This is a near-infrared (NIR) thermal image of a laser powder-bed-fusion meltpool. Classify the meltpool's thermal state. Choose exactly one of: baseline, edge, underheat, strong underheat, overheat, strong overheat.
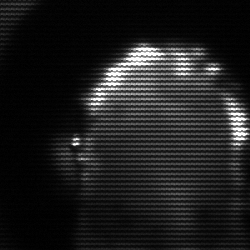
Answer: baseline